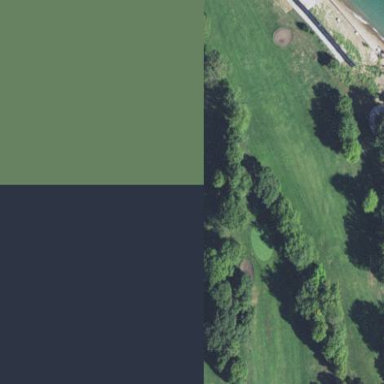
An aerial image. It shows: Golf fairway surrounded by grass.